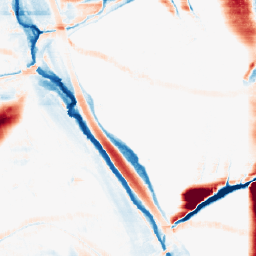
Category: morphological
Decomposition family: morphological_rect
Decomposition parameters: operation: average
width: 50
height: 10
Upsampling method: area
Upsampling parameters: scale: 2
Upsampling scale: 2